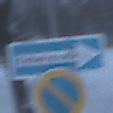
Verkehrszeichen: EinbahnstrasseRechtsweisend
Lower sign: EingeschraenktesHalteverbot
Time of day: Midday
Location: Outdoor (Nature)
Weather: Overcast
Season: Winter
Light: Natural